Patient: sex F, age 65
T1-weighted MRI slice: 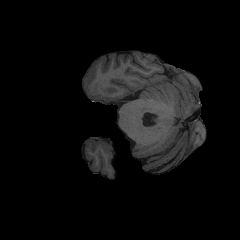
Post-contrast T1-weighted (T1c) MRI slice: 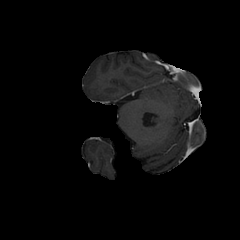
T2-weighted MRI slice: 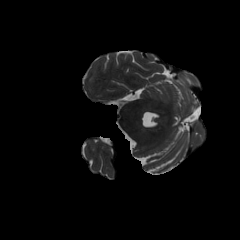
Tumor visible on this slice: no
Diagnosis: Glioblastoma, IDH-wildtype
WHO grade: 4